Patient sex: F
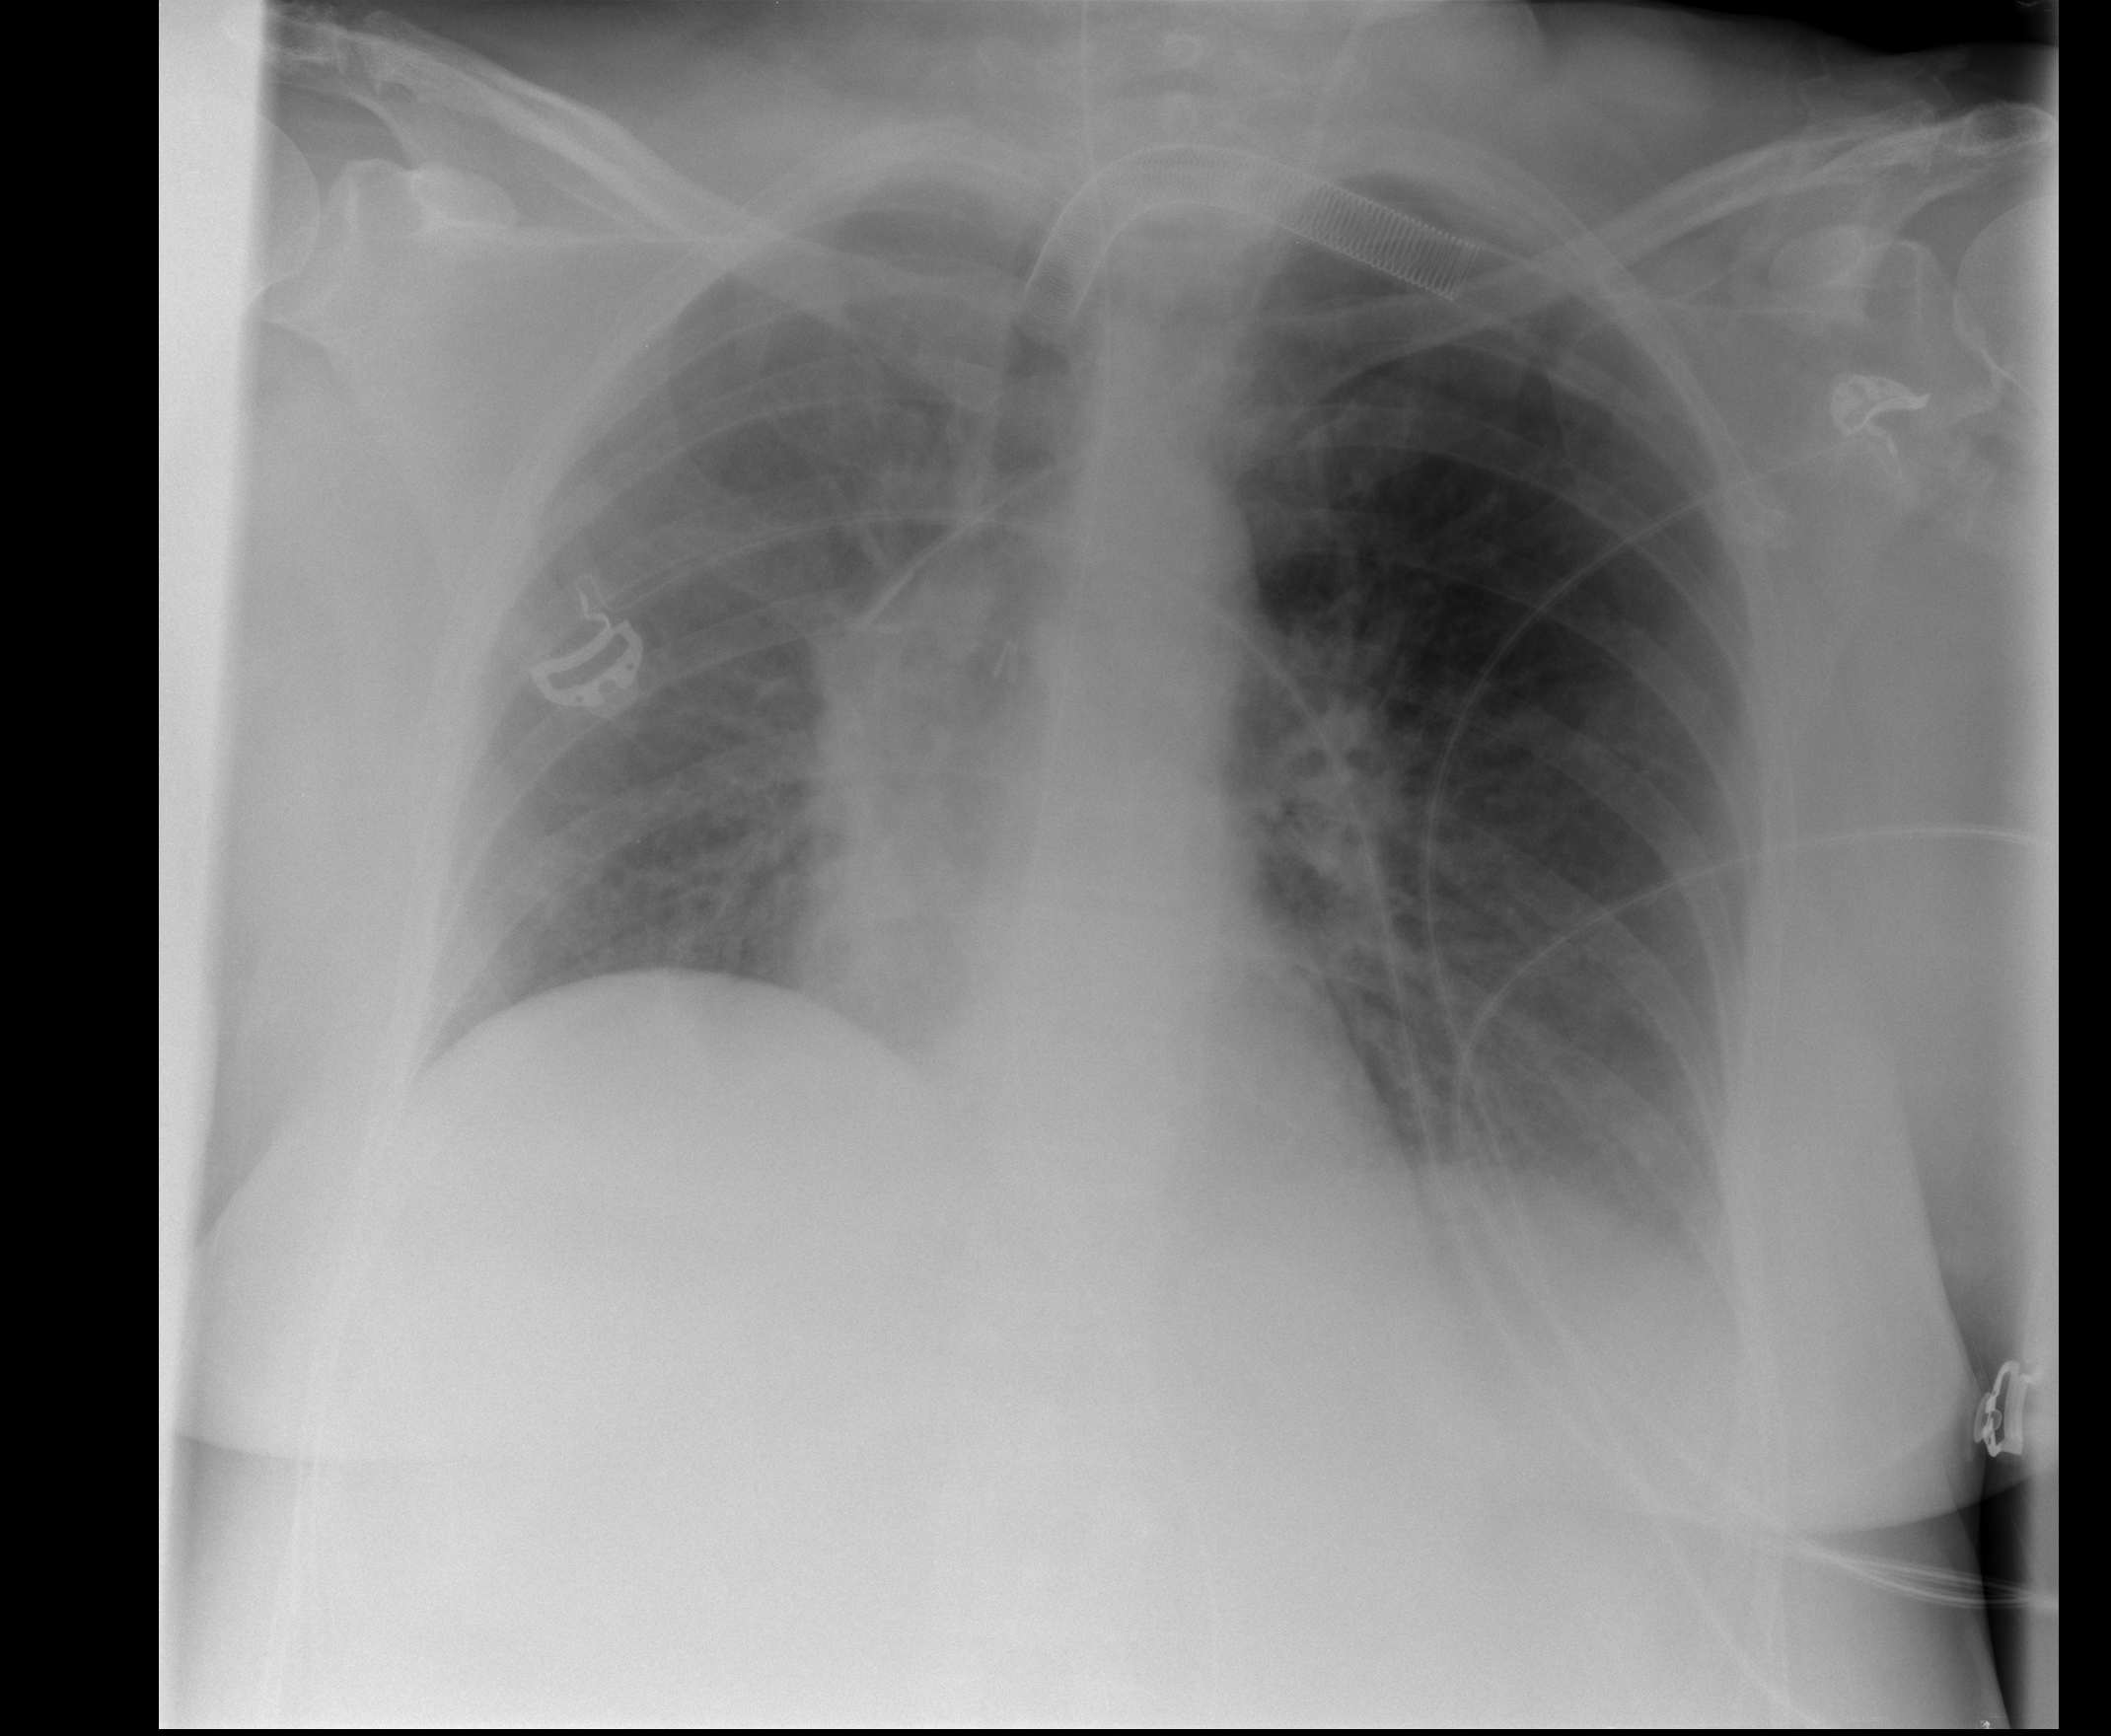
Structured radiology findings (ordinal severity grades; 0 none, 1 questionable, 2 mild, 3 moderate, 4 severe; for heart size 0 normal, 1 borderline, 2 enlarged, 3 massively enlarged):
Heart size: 0
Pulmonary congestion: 2
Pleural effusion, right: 0
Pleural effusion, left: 2
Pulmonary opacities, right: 1
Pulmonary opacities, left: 1
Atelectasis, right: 1
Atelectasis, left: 2